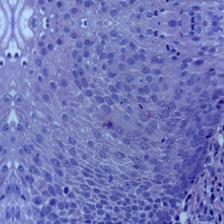
Diagnosis: OSCC